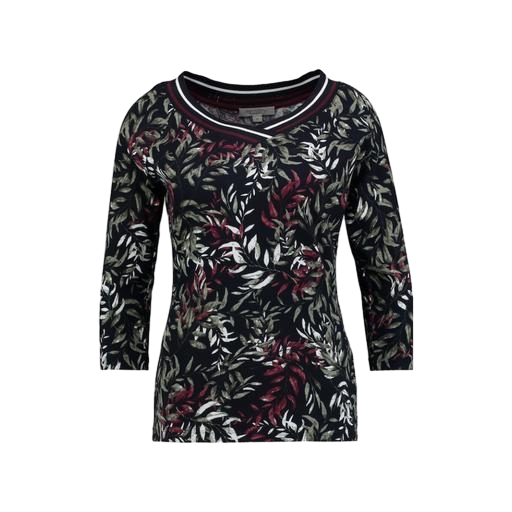
black leaf-print blouse, black plus size printed t-shirt only macy, black floral-print top, white background